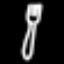
Label: fork